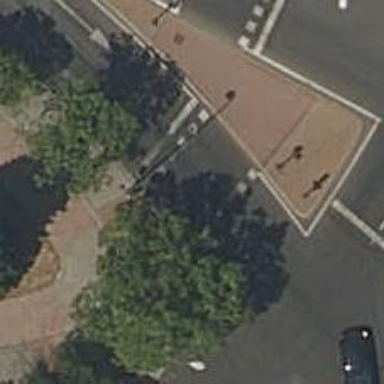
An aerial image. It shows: Crossing with traffic signals.